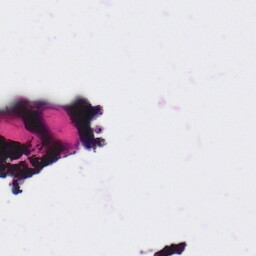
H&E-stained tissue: Ovarian